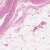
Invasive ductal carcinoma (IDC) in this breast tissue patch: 0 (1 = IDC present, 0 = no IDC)